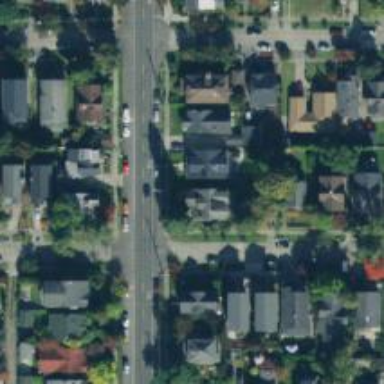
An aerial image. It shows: Residential road with separate sidewalk.